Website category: movie
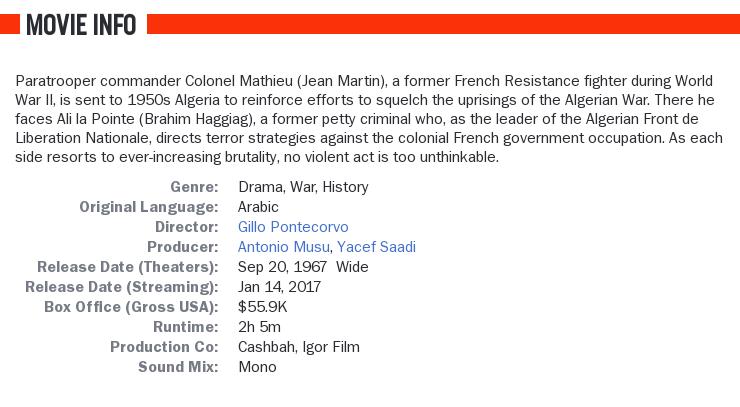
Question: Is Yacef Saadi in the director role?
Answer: no

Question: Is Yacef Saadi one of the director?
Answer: no

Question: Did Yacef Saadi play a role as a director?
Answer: no